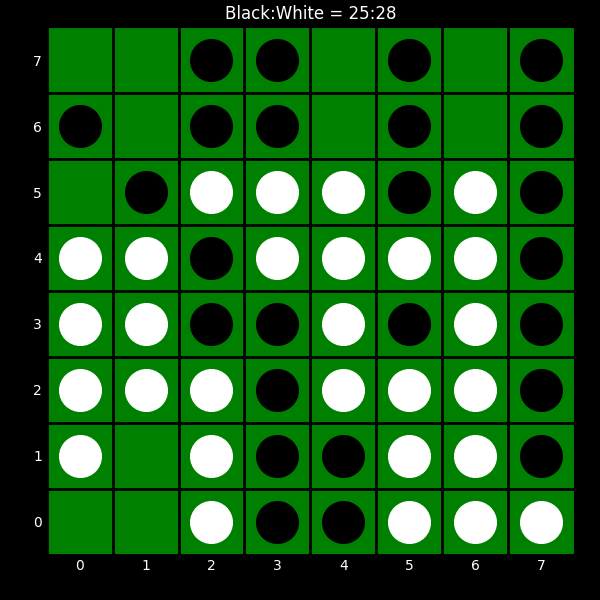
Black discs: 25
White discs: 28